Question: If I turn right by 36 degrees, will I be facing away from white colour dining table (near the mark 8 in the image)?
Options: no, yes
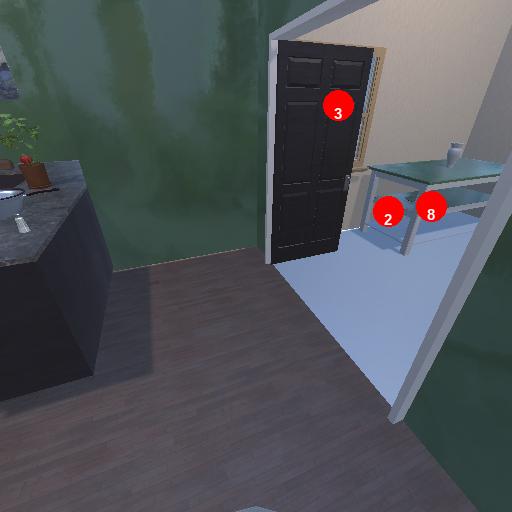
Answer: no